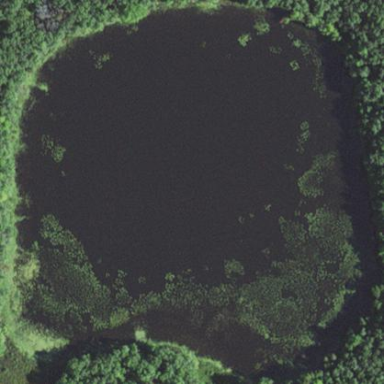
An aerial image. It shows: Pond with natural water.